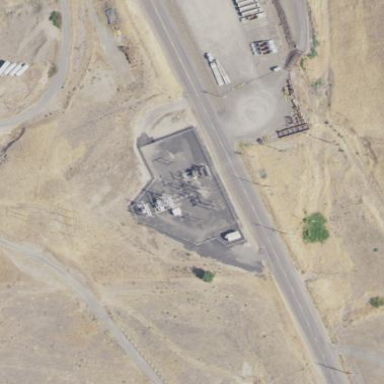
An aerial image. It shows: Power substation.